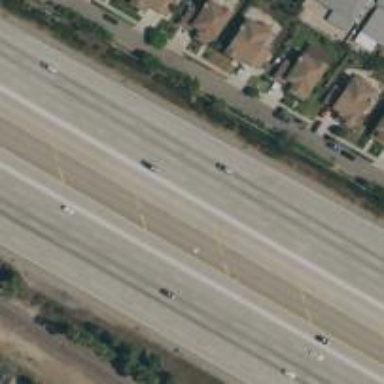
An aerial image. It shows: Motorway.